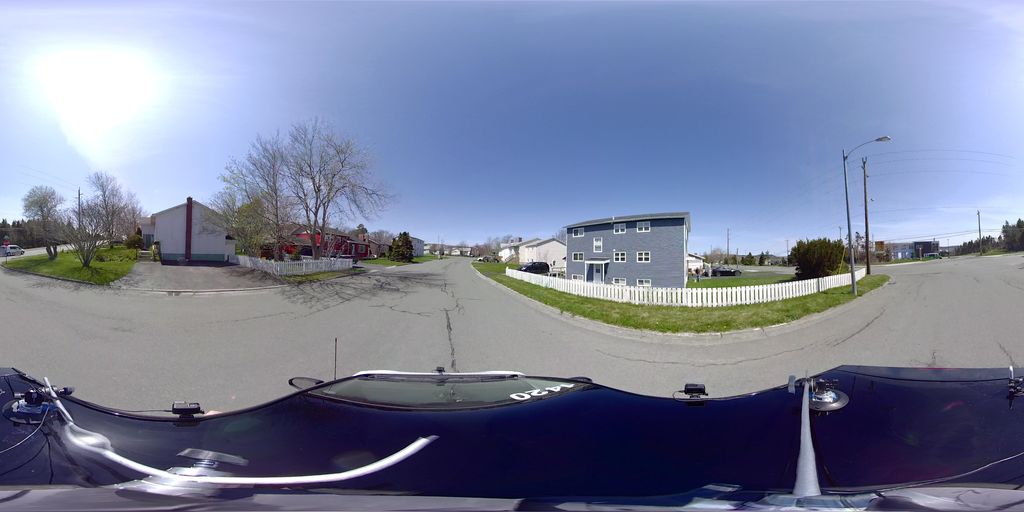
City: st_johns